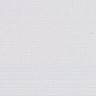
Metastatic tissue present: no